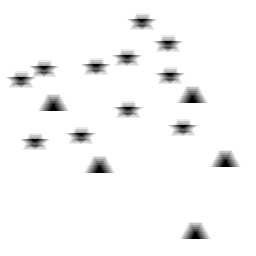
Squares: 0
Triangles: 5
Stars: 11
Total shapes: 16